Question: i want to render data
this is how my jsp page table look like

how i achieve this,
please help me,
it creates a lot of confusion for me, that how many classes are to be define and what are the fields.
thanks
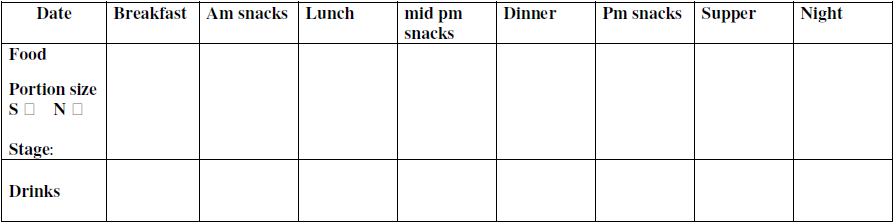
Answer: Most likely your data is coming from database and this is kind of 'List' of javabeans returned.
Let's say this is:
'''
List<MyObjects> objects
'''
You need to set it in controller level:
'''
@RequestMapping(value="/table")
public ModelAndView renderTable() {
ModelAndView mv = new ModelAndView("/table");
mv.add("objects",objects);
return mv;
}
'''
Now this is the way you render it on the JSP:
'''
<c:if test="${not empty objects}">
<table>
<c:forEach var="o" items="${objects}">
<tr>
<td>${o.id}</td>
<td>${o.name}</td>
<td>${o.descriptio}</td>
</tr>
</c:forEach>
</table>
</c:if>
'''
You can read about it more here:
<URL>